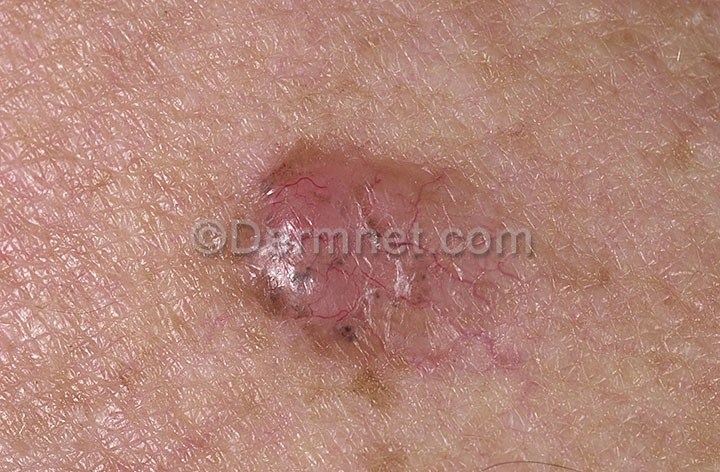
Disease: Actinic Keratosis Basal Cell Carcinoma and other Malignant Lesions